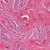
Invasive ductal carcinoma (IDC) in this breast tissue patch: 0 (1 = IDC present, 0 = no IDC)